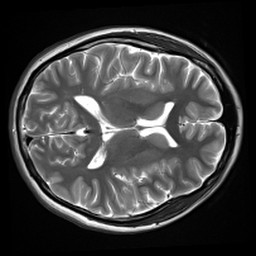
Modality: inplaneT2
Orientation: axial
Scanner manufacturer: siemens
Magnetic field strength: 3 T
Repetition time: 7.02 s
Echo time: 0.069 s